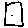
Label: square